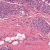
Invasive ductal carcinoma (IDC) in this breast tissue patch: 0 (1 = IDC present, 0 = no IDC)